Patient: sex F, age 64
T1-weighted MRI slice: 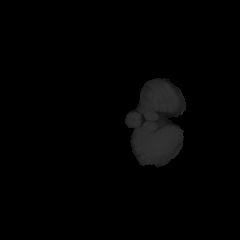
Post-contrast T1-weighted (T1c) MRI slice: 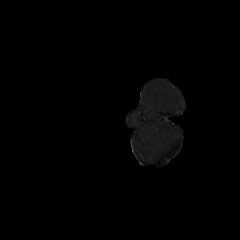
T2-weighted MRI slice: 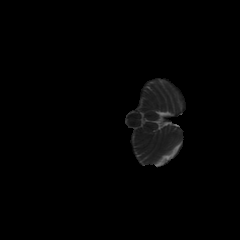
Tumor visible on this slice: no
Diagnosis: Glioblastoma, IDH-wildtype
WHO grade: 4